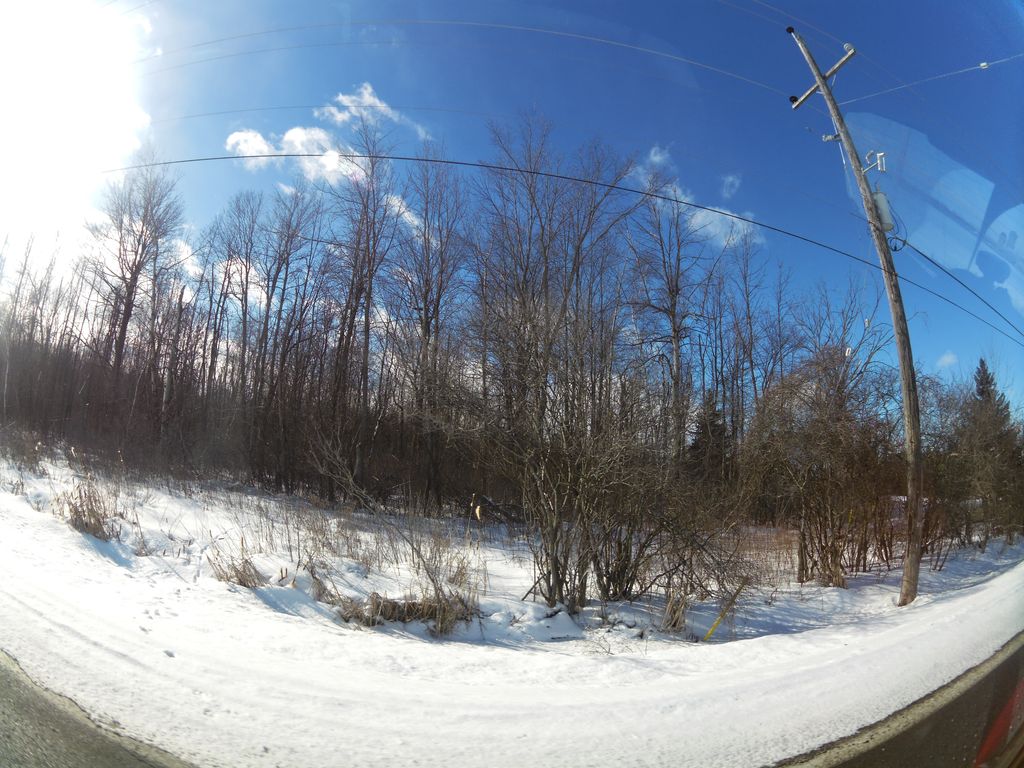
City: ottawa-gatineau